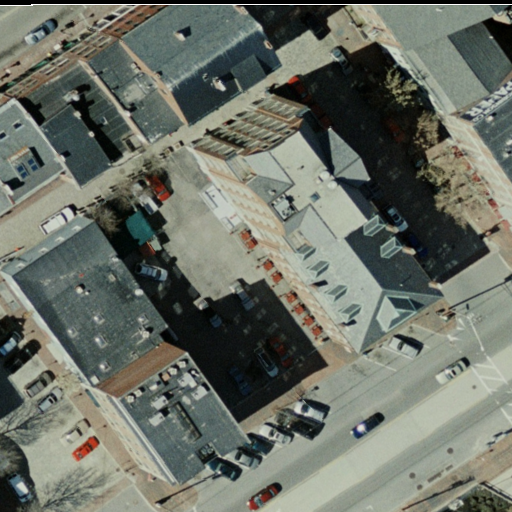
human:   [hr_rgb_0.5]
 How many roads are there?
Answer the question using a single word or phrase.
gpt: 5

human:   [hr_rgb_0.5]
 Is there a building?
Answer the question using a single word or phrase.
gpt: yes

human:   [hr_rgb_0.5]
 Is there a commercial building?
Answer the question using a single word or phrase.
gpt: no

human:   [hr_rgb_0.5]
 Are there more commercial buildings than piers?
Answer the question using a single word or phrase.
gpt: no

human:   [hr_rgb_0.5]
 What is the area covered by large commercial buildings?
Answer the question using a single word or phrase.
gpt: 0m2

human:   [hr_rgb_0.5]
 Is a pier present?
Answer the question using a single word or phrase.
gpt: yes

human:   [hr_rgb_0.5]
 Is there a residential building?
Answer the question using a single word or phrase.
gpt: yes

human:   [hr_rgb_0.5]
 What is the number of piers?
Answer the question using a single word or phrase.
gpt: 1

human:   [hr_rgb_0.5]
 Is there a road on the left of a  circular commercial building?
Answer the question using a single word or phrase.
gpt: no

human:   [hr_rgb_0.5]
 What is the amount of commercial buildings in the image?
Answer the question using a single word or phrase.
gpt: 0

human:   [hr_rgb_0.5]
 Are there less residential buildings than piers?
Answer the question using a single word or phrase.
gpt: no

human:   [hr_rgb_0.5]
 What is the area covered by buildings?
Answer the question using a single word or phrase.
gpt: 4196m2

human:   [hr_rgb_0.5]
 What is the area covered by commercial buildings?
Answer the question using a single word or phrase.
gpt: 0m2

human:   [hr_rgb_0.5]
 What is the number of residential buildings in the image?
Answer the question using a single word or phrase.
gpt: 14

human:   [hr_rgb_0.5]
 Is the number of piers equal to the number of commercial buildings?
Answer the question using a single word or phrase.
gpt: no

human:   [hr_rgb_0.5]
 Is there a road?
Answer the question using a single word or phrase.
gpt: yes

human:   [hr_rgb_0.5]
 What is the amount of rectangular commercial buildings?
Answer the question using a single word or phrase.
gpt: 0

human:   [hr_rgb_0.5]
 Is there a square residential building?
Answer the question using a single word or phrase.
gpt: no

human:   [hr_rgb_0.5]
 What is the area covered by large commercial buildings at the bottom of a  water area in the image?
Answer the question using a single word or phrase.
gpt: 0m2

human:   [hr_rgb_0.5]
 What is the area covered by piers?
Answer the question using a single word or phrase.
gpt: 1851m2

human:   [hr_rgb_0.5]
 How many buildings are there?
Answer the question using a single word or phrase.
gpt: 14

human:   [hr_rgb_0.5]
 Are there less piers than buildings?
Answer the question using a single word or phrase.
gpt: yes

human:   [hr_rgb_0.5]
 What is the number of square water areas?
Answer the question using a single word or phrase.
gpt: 0

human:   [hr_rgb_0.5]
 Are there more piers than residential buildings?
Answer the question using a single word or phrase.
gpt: no

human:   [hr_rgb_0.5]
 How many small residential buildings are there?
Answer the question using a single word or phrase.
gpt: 3

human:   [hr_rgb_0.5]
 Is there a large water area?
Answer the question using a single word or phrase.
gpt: no

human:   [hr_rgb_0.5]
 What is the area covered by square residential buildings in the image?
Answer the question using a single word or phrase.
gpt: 0m2

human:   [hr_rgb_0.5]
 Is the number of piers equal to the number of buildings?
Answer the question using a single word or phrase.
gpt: no

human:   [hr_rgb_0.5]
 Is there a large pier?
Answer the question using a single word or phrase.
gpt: yes

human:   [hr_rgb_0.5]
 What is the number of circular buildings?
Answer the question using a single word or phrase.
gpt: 0

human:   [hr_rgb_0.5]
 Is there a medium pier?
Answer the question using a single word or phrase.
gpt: no

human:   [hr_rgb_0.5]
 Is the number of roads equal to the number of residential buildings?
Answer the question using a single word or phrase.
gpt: no

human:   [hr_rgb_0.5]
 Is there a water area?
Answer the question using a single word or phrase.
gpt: no

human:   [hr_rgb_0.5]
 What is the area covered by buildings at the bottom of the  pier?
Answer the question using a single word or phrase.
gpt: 0m2

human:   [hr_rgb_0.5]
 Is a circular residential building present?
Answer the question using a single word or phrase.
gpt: no

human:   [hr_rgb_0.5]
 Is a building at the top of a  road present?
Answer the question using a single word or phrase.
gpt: yes

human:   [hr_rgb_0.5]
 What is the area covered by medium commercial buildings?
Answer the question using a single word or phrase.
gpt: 0m2

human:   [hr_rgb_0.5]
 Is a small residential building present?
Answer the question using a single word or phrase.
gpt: yes

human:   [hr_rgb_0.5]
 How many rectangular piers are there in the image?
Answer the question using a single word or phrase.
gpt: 1

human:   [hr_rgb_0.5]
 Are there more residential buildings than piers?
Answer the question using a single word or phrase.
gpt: yes

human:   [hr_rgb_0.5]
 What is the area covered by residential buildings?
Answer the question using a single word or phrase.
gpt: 4196m2

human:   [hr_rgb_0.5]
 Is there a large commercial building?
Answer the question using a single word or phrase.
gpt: no

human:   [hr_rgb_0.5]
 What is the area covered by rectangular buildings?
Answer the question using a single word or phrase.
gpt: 3463m2

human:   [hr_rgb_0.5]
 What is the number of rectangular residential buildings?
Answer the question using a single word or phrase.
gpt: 13

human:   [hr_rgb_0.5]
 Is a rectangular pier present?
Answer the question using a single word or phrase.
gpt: yes

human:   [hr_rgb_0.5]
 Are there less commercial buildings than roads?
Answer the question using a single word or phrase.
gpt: yes

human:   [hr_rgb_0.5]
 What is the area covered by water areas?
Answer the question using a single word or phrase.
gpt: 0m2

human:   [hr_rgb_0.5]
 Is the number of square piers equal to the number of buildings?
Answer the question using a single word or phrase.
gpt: no

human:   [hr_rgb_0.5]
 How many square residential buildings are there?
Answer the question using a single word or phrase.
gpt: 0

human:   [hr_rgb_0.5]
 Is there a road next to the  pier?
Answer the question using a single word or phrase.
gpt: yes

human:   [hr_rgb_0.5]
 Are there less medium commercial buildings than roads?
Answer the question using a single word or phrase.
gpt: yes

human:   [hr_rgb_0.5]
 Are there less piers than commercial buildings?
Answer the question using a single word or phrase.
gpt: no

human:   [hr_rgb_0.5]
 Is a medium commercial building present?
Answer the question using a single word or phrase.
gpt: no

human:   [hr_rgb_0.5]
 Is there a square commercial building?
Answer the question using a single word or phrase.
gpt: no

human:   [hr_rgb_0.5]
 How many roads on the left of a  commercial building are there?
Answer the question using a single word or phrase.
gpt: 0

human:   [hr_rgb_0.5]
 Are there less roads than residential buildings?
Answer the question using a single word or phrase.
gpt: yes

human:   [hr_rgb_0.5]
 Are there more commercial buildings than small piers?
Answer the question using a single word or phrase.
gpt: no

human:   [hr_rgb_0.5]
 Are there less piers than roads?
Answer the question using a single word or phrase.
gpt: yes

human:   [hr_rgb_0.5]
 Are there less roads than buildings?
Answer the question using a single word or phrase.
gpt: yes

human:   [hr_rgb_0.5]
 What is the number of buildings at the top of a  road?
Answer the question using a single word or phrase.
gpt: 13

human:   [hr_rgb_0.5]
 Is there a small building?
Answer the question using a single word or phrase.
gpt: yes

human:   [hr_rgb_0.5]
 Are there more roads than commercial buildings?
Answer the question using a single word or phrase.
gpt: yes

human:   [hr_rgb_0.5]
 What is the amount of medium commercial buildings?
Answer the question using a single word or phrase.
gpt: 0

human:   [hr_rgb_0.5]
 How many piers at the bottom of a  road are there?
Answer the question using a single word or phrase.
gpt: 1